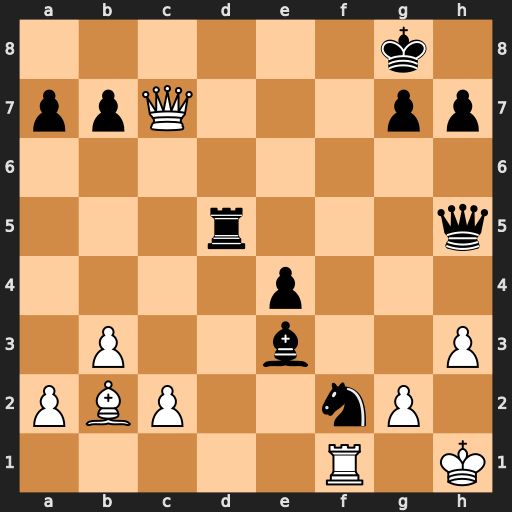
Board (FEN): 6k1/ppQ3pp/8/3r3q/4p3/1P2b2P/PBP2nP1/5R1K
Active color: w
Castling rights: -
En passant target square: -
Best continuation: Rxf2 Qd1+ Kh2 Qg1+ Kxg1